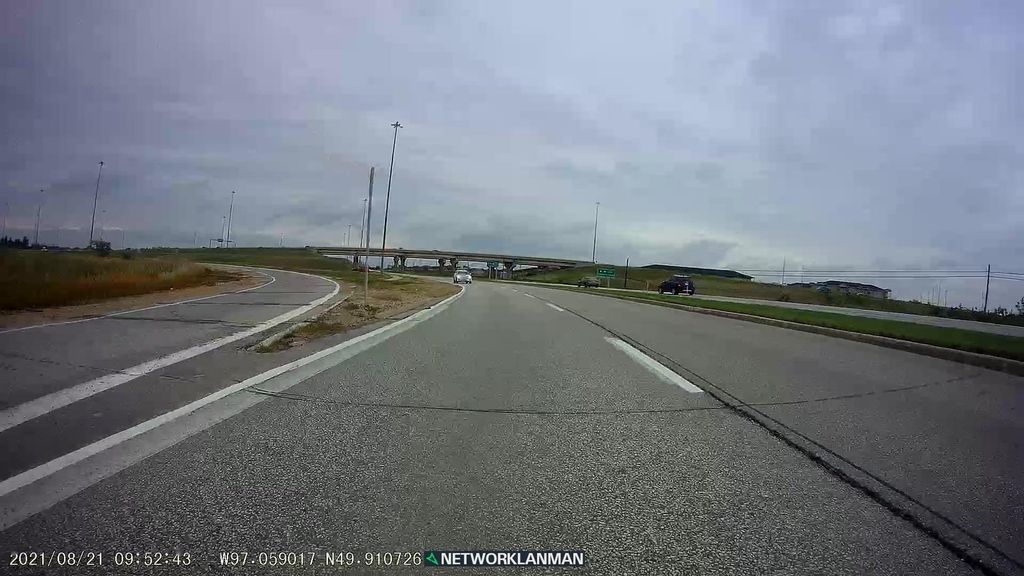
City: winnipeg